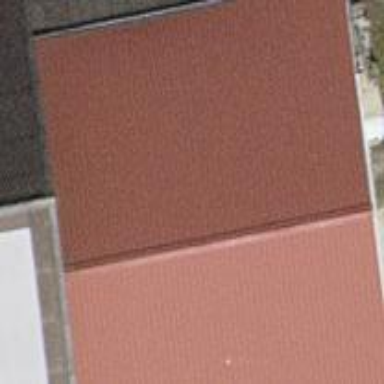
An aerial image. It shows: Building with tile roof.